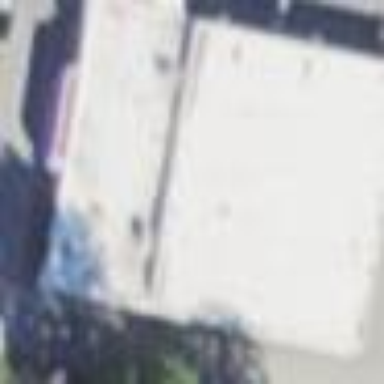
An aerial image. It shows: Building that houses bowling alley.